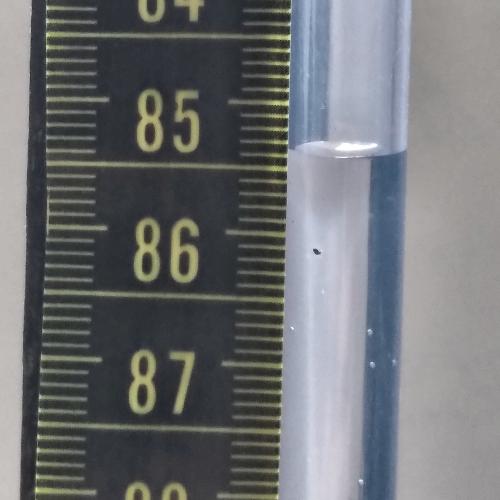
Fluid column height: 85.4 cm